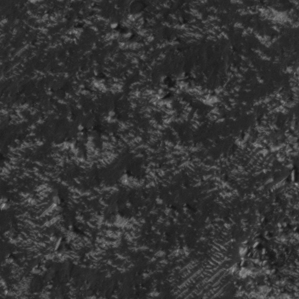
Label: frost